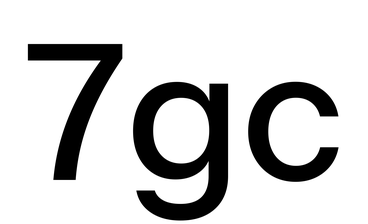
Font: InstrumentSans_Medium